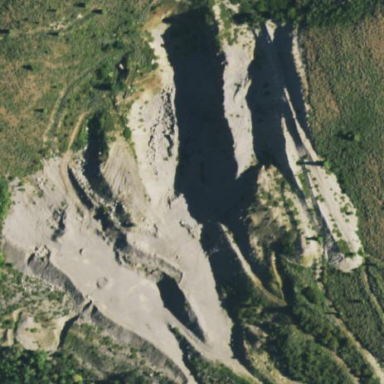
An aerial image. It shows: Quarry area.